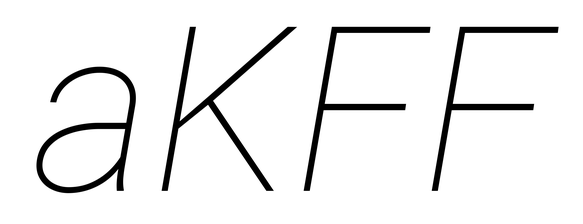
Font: Roboto-Italic_Thin_Italic